Question: I have a collection in MongoDB and documents like this -
'''
[
{
"campaignId": 1,
"operatorId": 1,
"txnType": "DR",
"amount": 2,
"balance": 0,
"txnTime": 1428907779206,
"txnSrc": "Dial_In",
"msisdn": "<PHONE>",
"circle": "Delhi",
"smsContent": "Hello Mr Arif"
},
{
"campaignId": 1,
"operatorId": 1,
"txnType": "DR",
"circle": "Delhi",
"amount": 2,
"balance": 0,
"txnTime": 1430111514796,
"txnSrc": "Dial_In",
"msisdn": "<PHONE>",
"smsContent": "Hello Mr Arif"
},
{
"campaignId": 1,
"operatorId": 1,
"txnType": "DR",
"circle": "Delhi",
"amount": 2,
"balance": 0,
"txnTime": 1430111514796,
"txnSrc": "Dial_In",
"msisdn": "<PHONE>",
"smsContent": "Hello Mr Arif"
},
{
"campaignId": 8,
"operatorId": 1,
"txnType": "DR",
"circle": "Delhi",
"amount": 2,
"balance": 0,
"txnTime": 1430111514796,
"txnSrc": "Dial_In",
"msisdn": "<PHONE>",
"smsContent": "Hello Mr Arif"
},
{
"campaignId": 8,
"operatorId": 1,
"txnType": "DR",
"circle": "Mumbai",
"amount": 2,
"balance": 0,
"txnTime": 1430111514796,
"txnSrc": "Dial_In",
"msisdn": "<PHONE>",
"smsContent": "Hello Mr Arif"
},
{
"campaignId": 1,
"operatorId": 1,
"txnType": "DR",
"circle": "Mumbai",
"amount": 2,
"balance": 0,
"txnTime": 1430111514796,
"txnSrc": "Dial_In",
"msisdn": "<PHONE>",
"smsContent": "Hello Mr Arif"
},
{
"campaignId": 1,
"operatorId": 1,
"txnType": "DR",
"circle": "Mumbai",
"amount": 2,
"balance": 0,
"txnTime": 1429986600000,
"txnSrc": "Dial_In",
"msisdn": "<PHONE>",
"smsContent": "Hello Mr Arif"
},
{
"campaignId": 1,
"operatorId": 1,
"txnType": "DR",
"circle": "Delhi",
"amount": 2,
"balance": 0,
"txnTime": 1429986600000,
"txnSrc": "Dial_In",
"msisdn": "<PHONE>",
"smsContent": "Hello Mr Arif"
},
{
"campaignId": 1,
"operatorId": 1,
"txnType": "DR",
"circle": "Delhi",
"amount": 2,
"balance": 0,
"txnTime": 1429986600000,
"txnSrc": "Dial_In",
"msisdn": "<PHONE>",
"smsContent": "Hello Mr Arif"
},
{
"campaignId": 8,
"operatorId": 1,
"txnType": "DR",
"circle": "Jaipur",
"amount": 2,
"balance": 0,
"txnTime": 1430111514796,
"txnSrc": "Dial_In",
"msisdn": "<PHONE>",
"smsContent": "Hello Mr Arif"
},
{
"campaignId": 8,
"operatorId": 1,
"txnType": "DR",
"circle": "UP-West",
"amount": 2,
"balance": 0,
"txnTime": 1430111514796,
"txnSrc": "Dial_In",
"msisdn": "<PHONE>",
"smsContent": "Hello Mr Arif"
},
{
"campaignId": 1,
"operatorId": 1,
"txnType": "DR",
"circle": "Delhi",
"amount": 2,
"balance": 0,
"txnTime": 1429986601111,
"txnSrc": "Dial_In",
"msisdn": "<PHONE>",
"smsContent": "Hello Mr Arif"
}
]
'''
I made a aggregation query for group by for this collection on the basis of unique msisdn for a date, which is -
'''
db.campaign_wallet.aggregate({
"$match": {
"campaignId": 1,
"txnTime": {
"$gte": 1429554600000,
"$lte": 1430159400000
}
}
}, {
"$group": {
"_id": {
"txnTime": "$txnTime",
"msisdn": "$msisdn"
},
"msisdnCount": {
"$sum": 1
}
}
}, {
"$group": {
"_id": "$_id.txnTime",
"msisdns": {
"$push": {
"txnTime": "$_id.txnTime",
"count": "$msisdnCount"
},
},
"count": {
"$sum": "$msisdnCount"
}
}
});
'''
This is giving right result on the basis of time in milliseconds and msisdns -

I have to convert time(milliseconds) in date in my query so that it will filter data on the basis of date not on exact time in milliseconds. What is the solution?
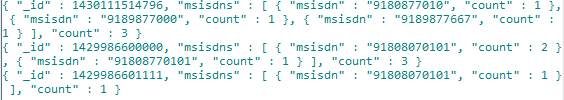
Answer: You could try adding the milliseconds time to a zero-milliseconds Date() object in the <URL> arithmetic operator, so an aggregation pipeline like the following will give you the timestamp field converted to Date:
'''
db.campaign_wallet.aggregate([
{
"$match": {
"campaignId" : 1 ,
"txnTime" : {
"$gte" : 1429554600000 ,
"$lte" : 1430159400000
}
}
},
{
"$group" : {
"_id" : {
"txnTime" : "$txnTime",
"msisdn":"$msisdn"
},
"msisdnCount" : { "$sum" : 1}
}
},
{
"$group" : {
"_id" : "$_id.txnTime",
"msisdns" : {
"$push" :{
"txnTime" : "$_id.txnTime",
"count" : "$msisdnCount"
},
},
"count" : {
"$sum" : "$msisdnCount"
}
}
},
{
"$unwind": "$msisdns"
},
{
"$project": {
"msisdns": {
"txnTime" : {
"$add": [ new Date(0), "$msisdns.txnTime" ]
}
},
"msisdns.count": 1,
"count": 1
}
}
]);
'''
:
'''
/* 0 */
{
"result" : [
{
"_id" : 1430111514796,
"msisdns" : {
"txnTime" : ISODate("2015-04-27T05:11:54.796Z"),
"count" : 1
},
"count" : 1
},
{
"_id" : 1430111514900,
"msisdns" : {
"txnTime" : ISODate("2015-04-27T05:11:54.900Z"),
"count" : 1
},
"count" : 1
}
],
"ok" : 1
}
'''